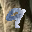
Label: 9